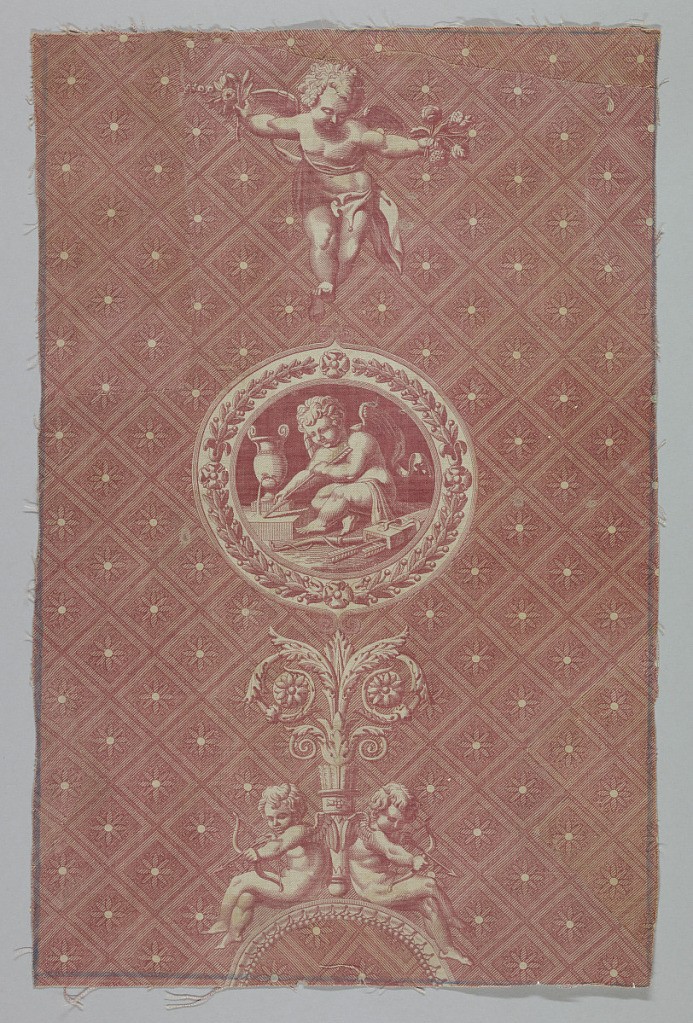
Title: Merchand d'Amour
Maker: Hippolyte Le Bas, French, 1782–1867
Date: ca. 1820
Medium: cotton Technique: printed on plain weave
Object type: Fragment
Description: Fragment printed in red and yellow showing medallions and cupids on background of lozenges with daisies.